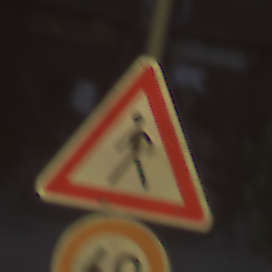
Verkehrszeichen: FussgaengerRechts
Zusatzzeichen unten: Geschwindigkeit60
Umgebung: Outdoor, Urban
Tageszeit: MorningAfternoon
Wetter: PartlyCloudy
Licht: Natural
Jahreszeit: NotSpecified
Kontrast: LowContrast